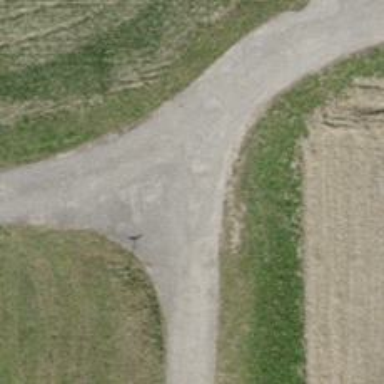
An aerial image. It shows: Unclassified road.